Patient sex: F
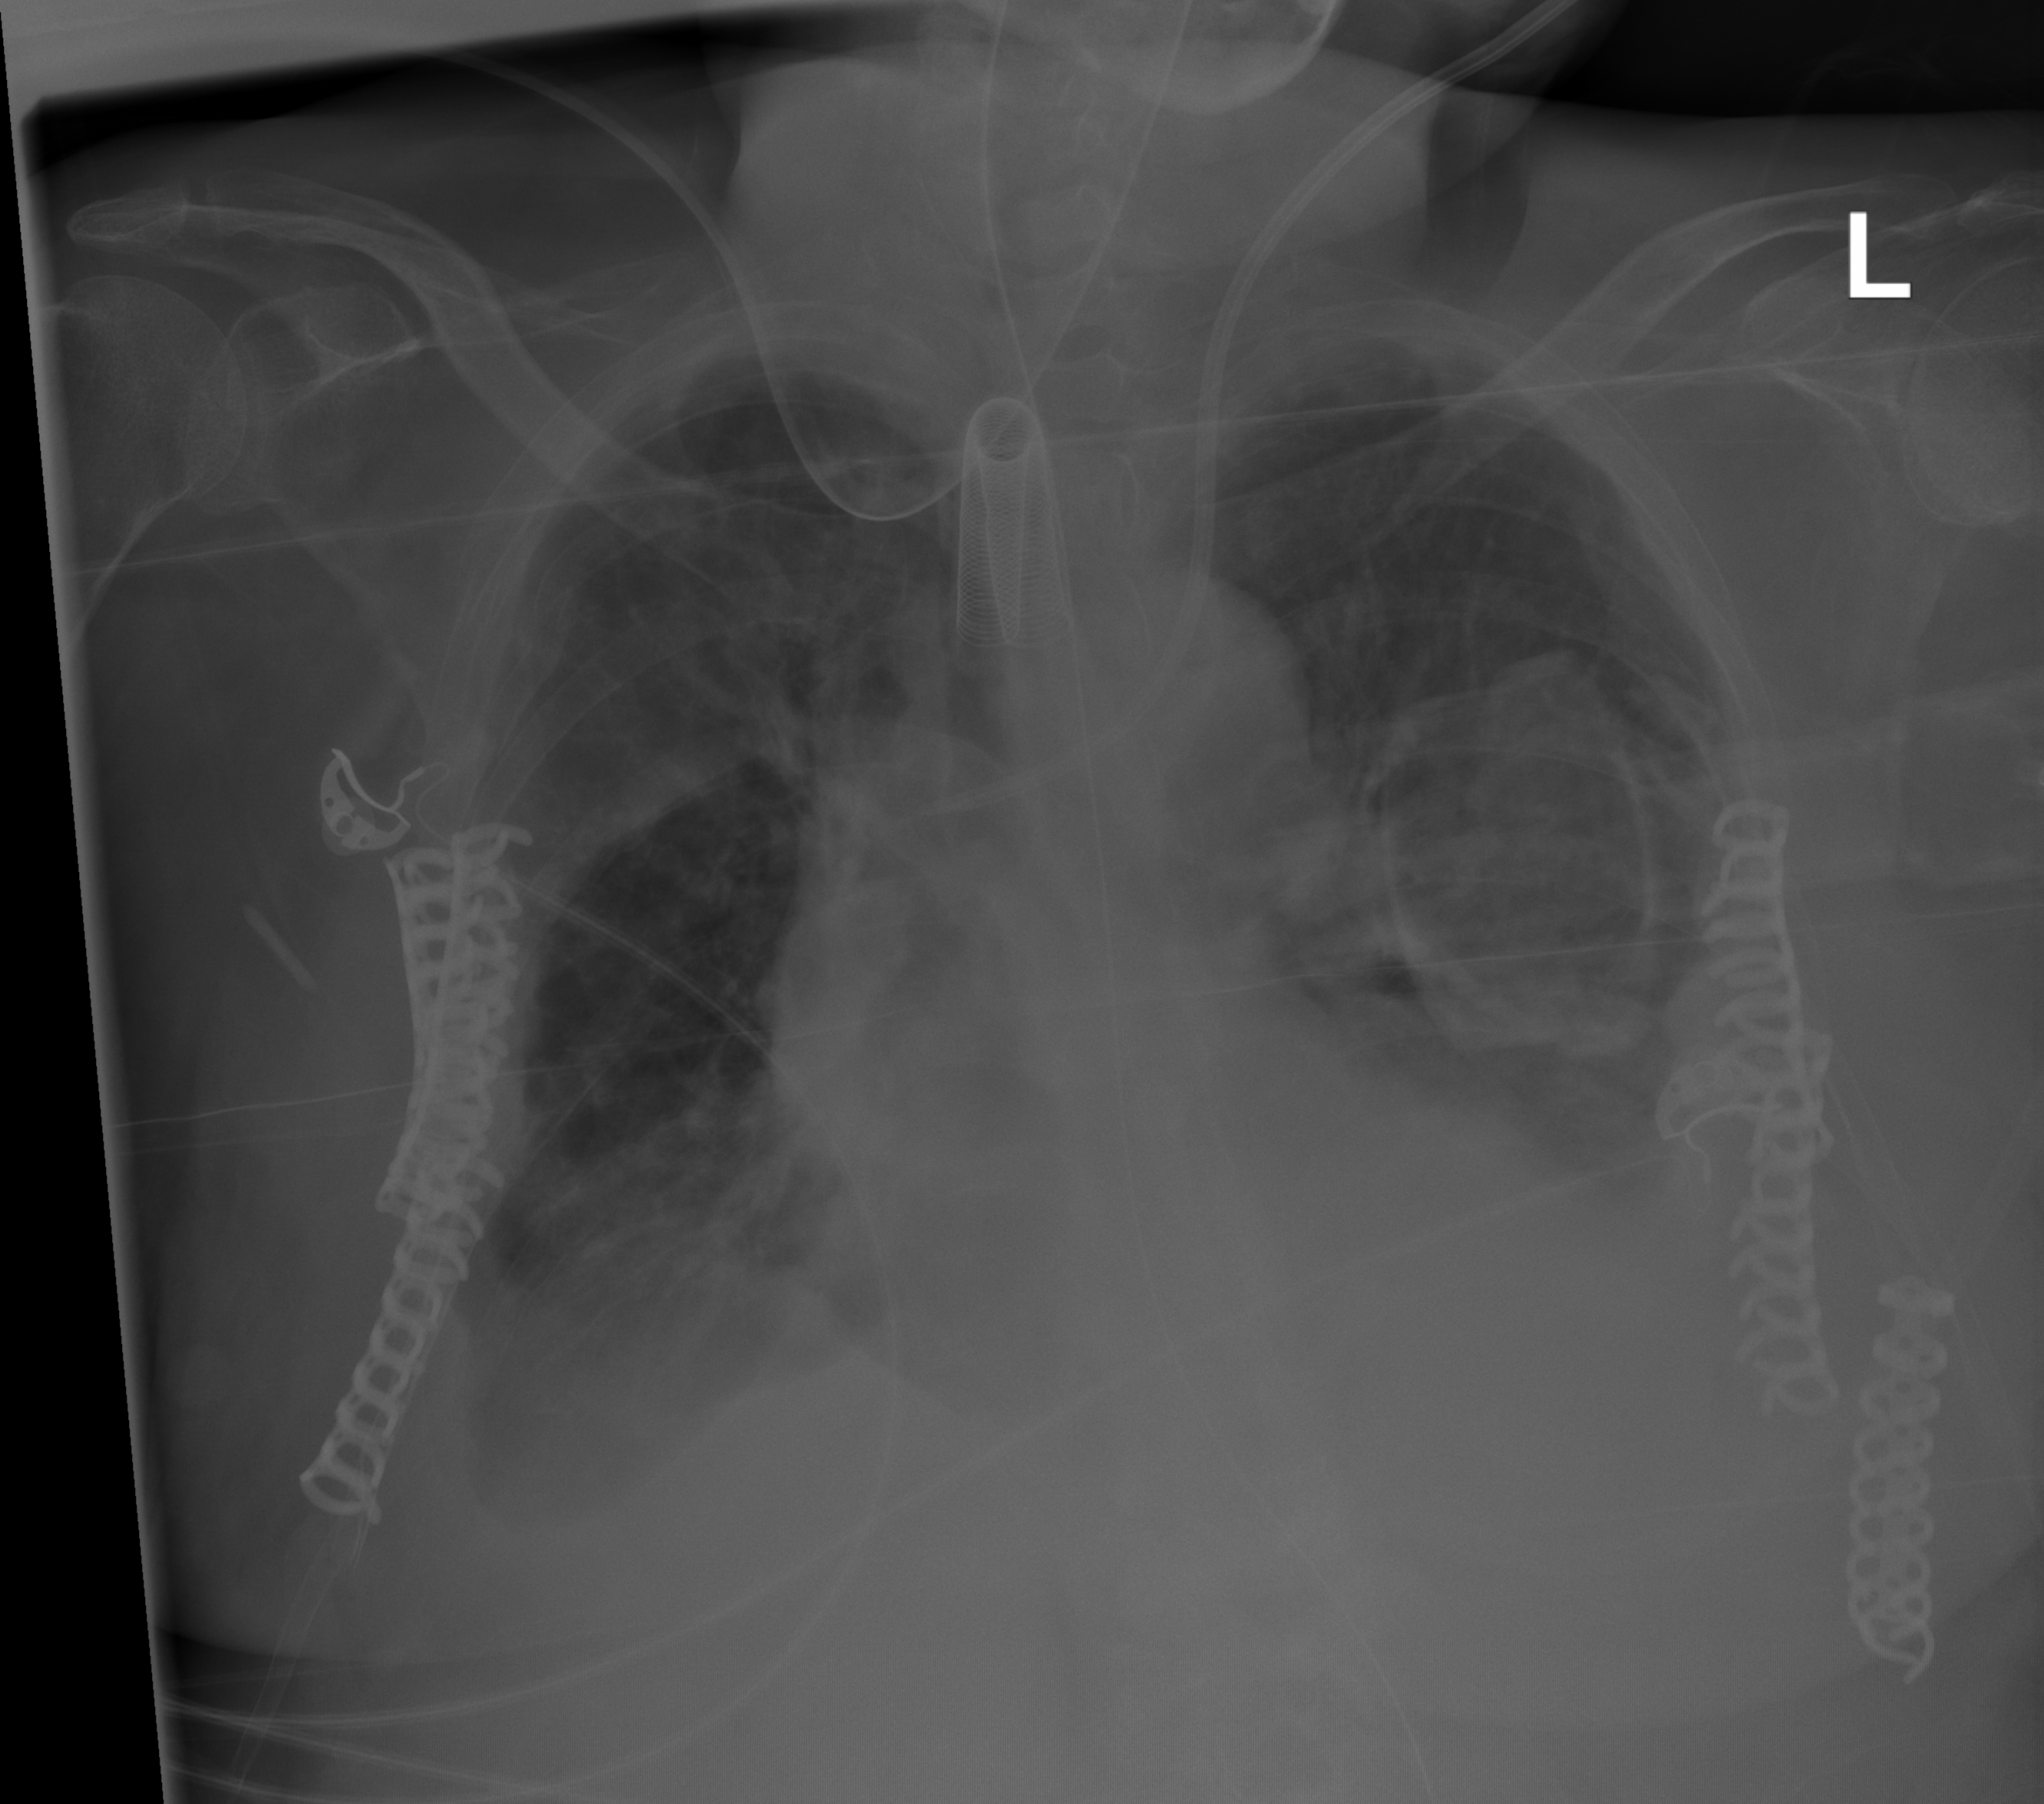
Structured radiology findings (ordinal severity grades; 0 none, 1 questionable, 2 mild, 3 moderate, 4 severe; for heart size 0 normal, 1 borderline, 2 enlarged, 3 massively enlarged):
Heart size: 1
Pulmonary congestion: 0
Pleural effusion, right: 2
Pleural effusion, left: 2
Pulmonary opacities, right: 2
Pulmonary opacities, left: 2
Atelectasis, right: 3
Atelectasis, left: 3